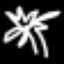
Label: palm tree